Field crop: maize
Growth stage: 1
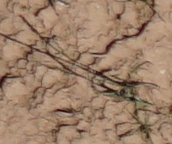
Species: lolium